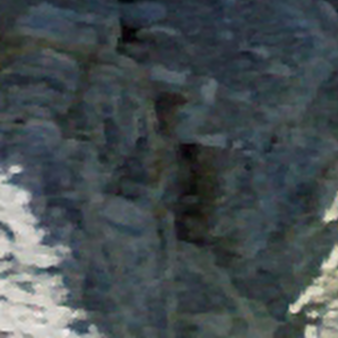
Label: other